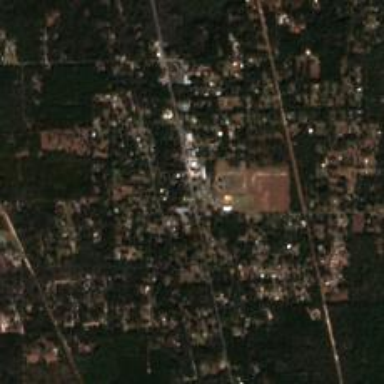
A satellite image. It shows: Village area.